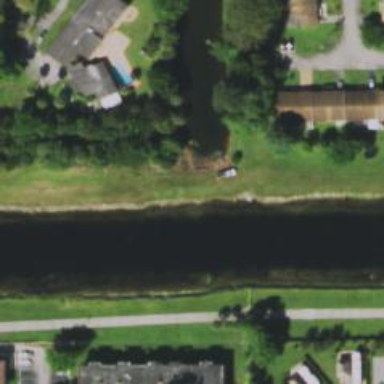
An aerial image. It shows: Canal.